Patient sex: M
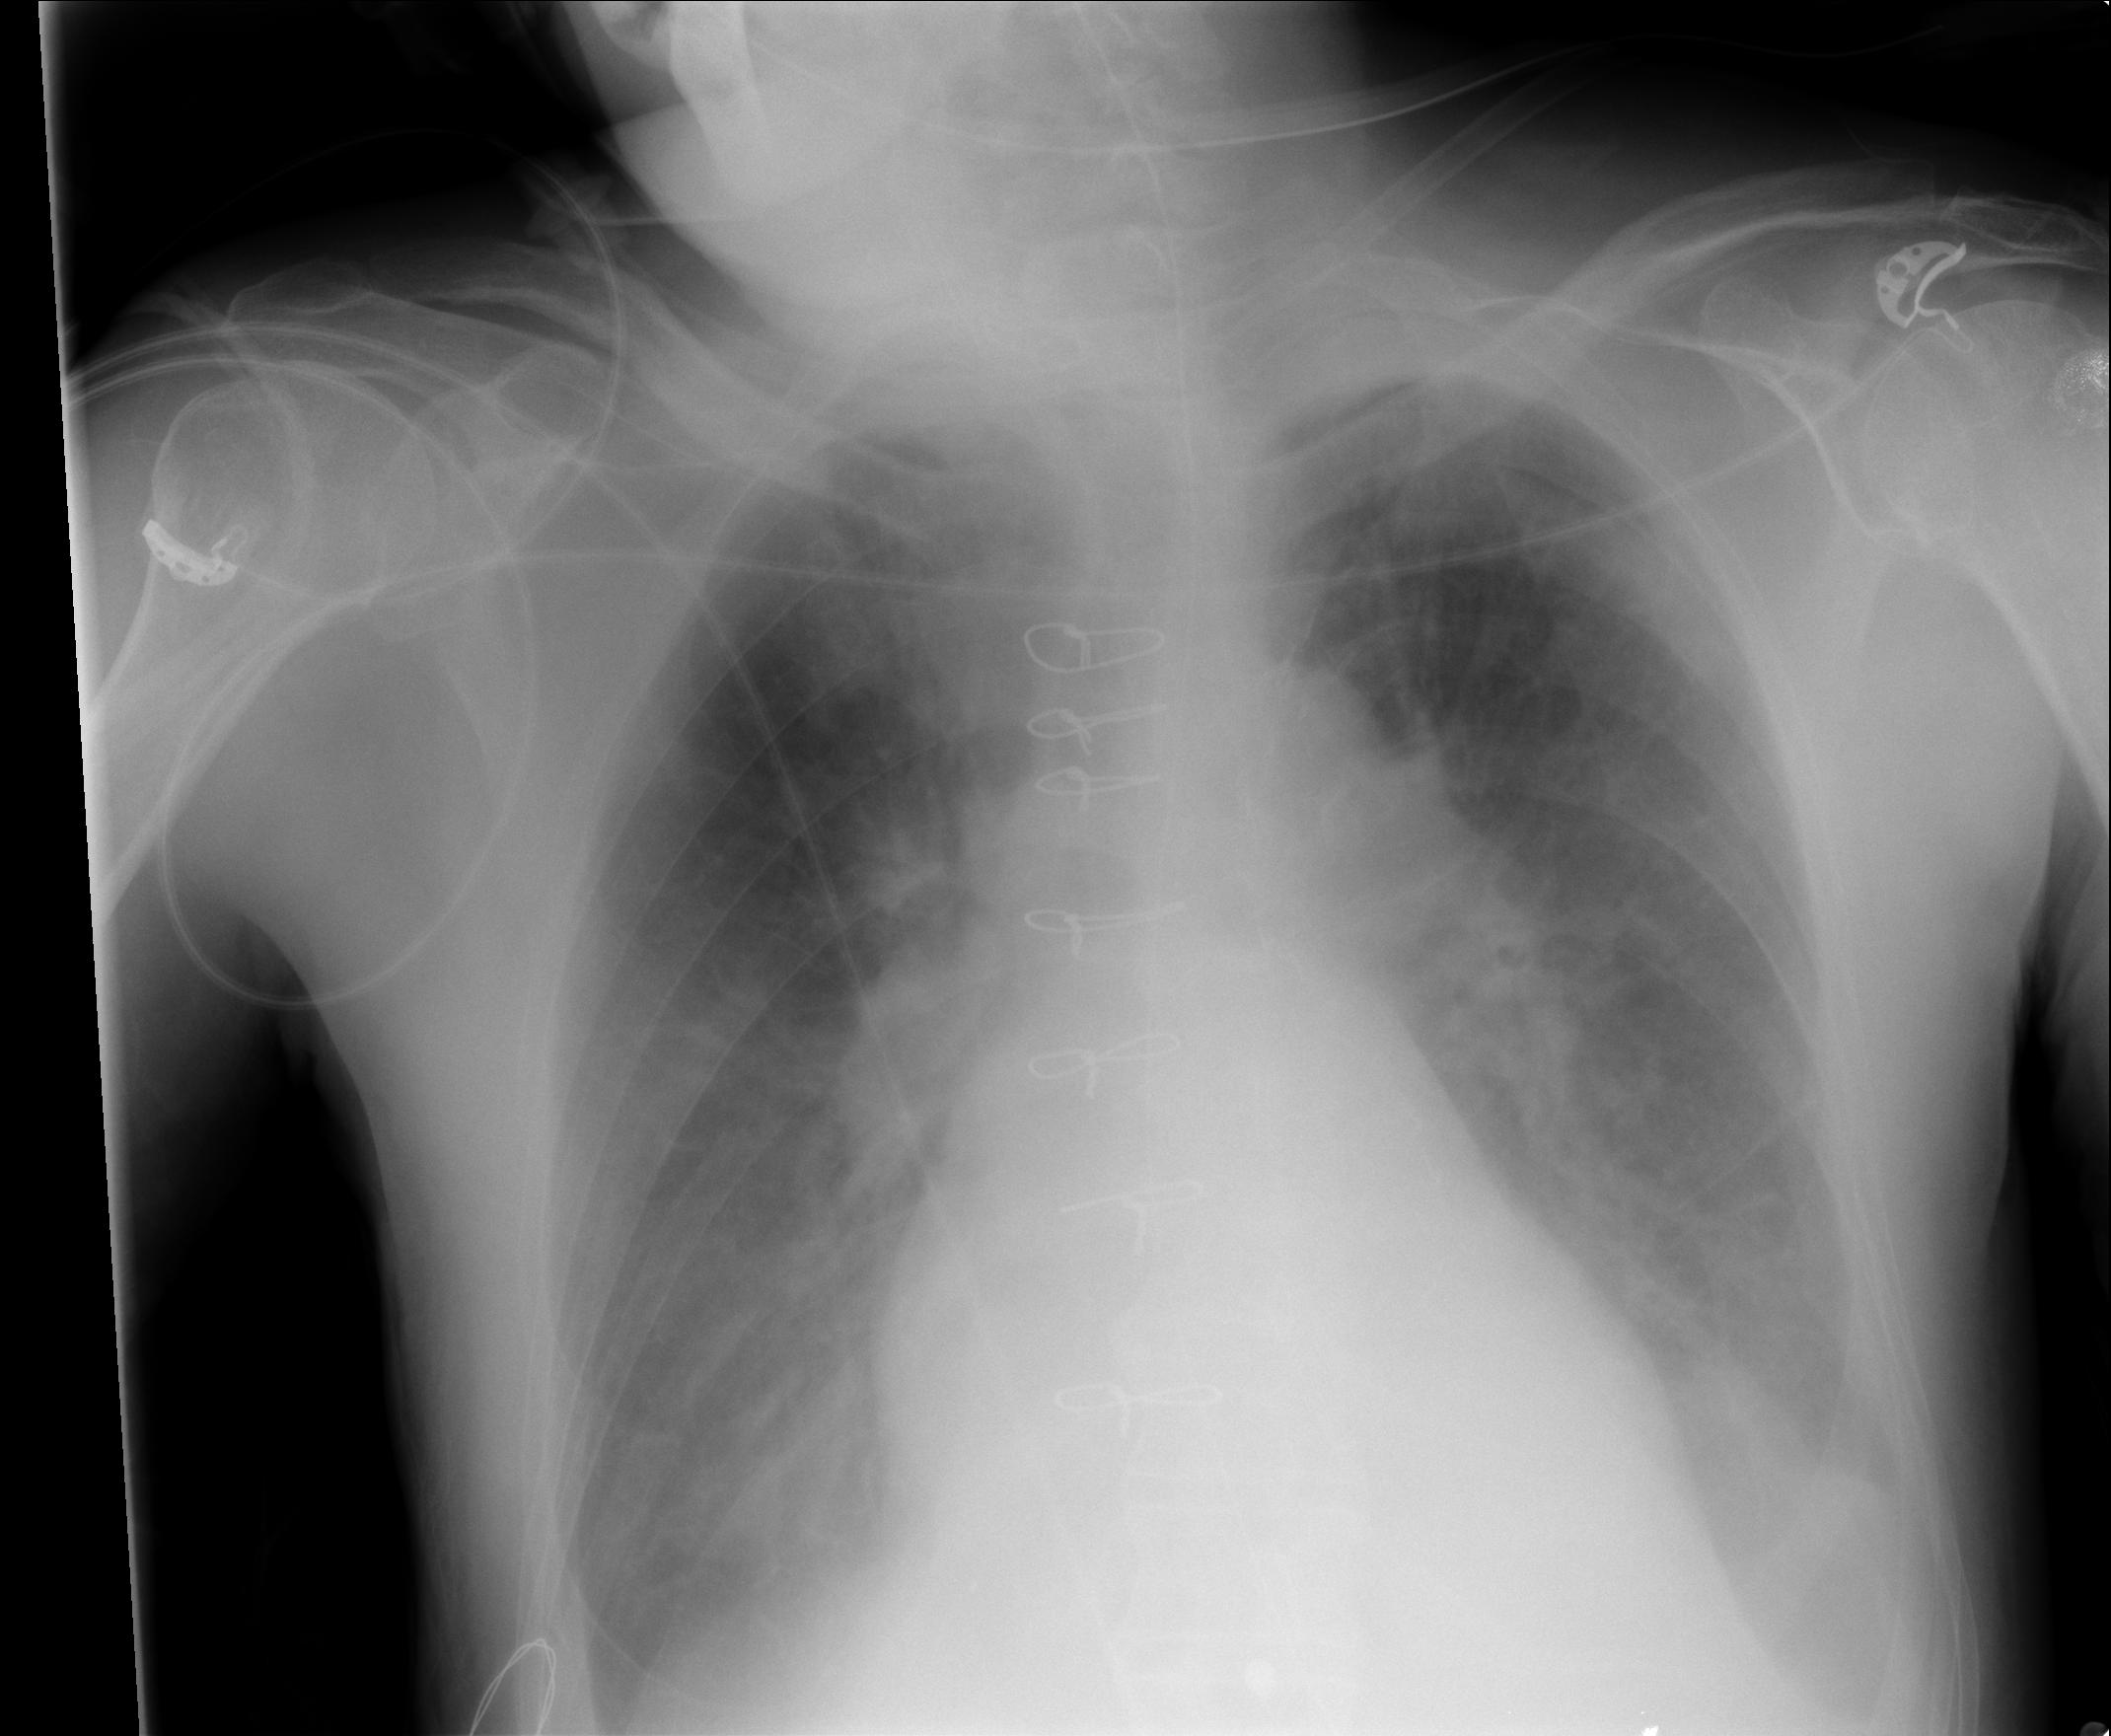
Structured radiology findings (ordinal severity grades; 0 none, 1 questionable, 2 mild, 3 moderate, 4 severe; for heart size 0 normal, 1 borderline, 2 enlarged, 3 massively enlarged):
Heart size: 1
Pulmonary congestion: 2
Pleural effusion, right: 1
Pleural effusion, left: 2
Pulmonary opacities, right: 2
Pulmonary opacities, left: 2
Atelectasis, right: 2
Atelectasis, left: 2